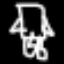
Label: angel